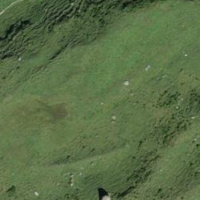
EUNIS habitat code: 23
Species observed at this site:
Libellula depressa